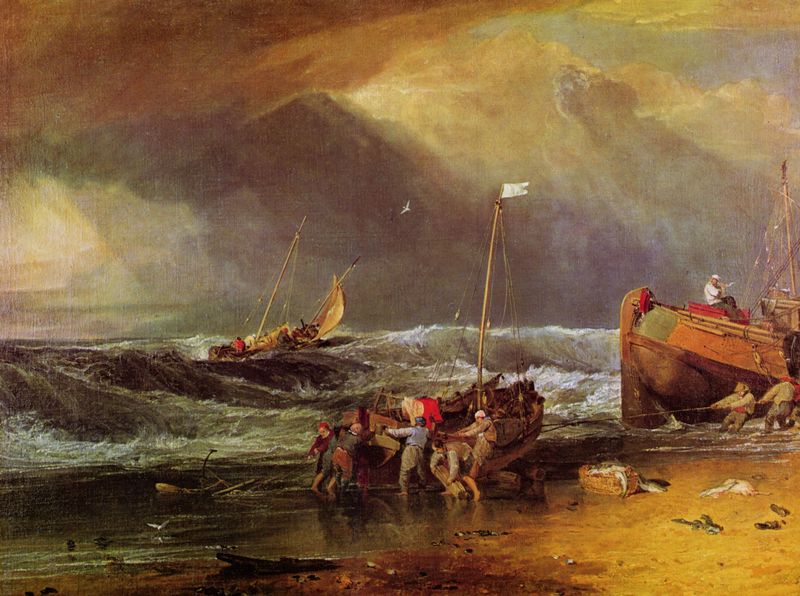
Titel: Strandszene mit Fischern, die ein Boot ziehen
Künstler: William Turner
Standort: Kenwood
Institution: Iveagh Bequest
Schlagwörter: blau, dunkel, gemälde, gewitter, himmel, meer, schatten, vogel, wasser, weiß, wolken, gelb, grün, landschaft, menschen, ocker, sand, see, sitzen, ufer, bewegung, braun, grau, holz, licht, männer, orange, schwarz, rot, beige, leute, jacke, mütze, barock, tod, tot, horizont, kühe, spiegelung, vögel, wind, sonne, gold, boot, boote, turm, farbig, gischt, küste, schiff, schiffe, segel, segelboot, strand, welle, wellen, fahnen, fahne, fischer, flagge, mast, lila, violett, rauh, ziehen, bug, figuren, schiffahrt, masten, schaum, angst, brandung, dünung, kutter, landung, möwe, möwen, not, schiffbruch, seenot, seile, sturm, tau, unwetter, wellengang, wetter, wogen, korb, segelboote, taue, regen, rit, strahlen, riff, seil, barfuß, gefahr, wimpel, seegang, fisch, dramatik, wrack, schnurr, matrosen, stange, fang, drama, schieben, gestrandet, kentern, retten, rettung, fische, farbenspiel, angler, mühe, schieflage, boten, strandgut, unrat, straheln, schiffsbruch, strum, ertrinken, schräglage, flaggge, lichct, pullen, schiffsunglück, seitenlage, sturmvogel, unwettwer, gewiter, ntur, ee, iffe, ln, drowning, schiffen, booten, zeihen